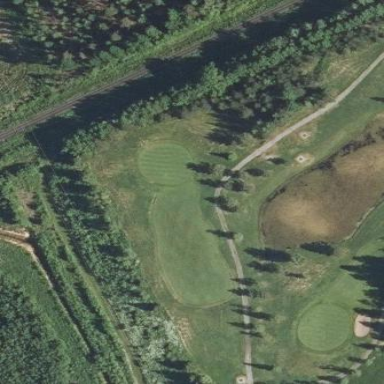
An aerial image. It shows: Grassy area designated as golf fairway.